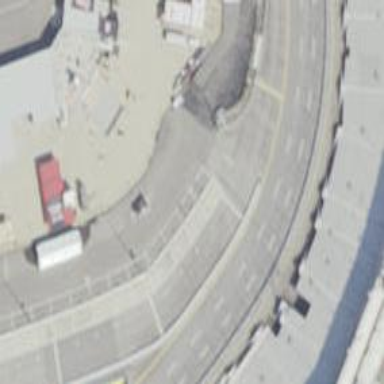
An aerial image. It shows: Raceway for motor sports.